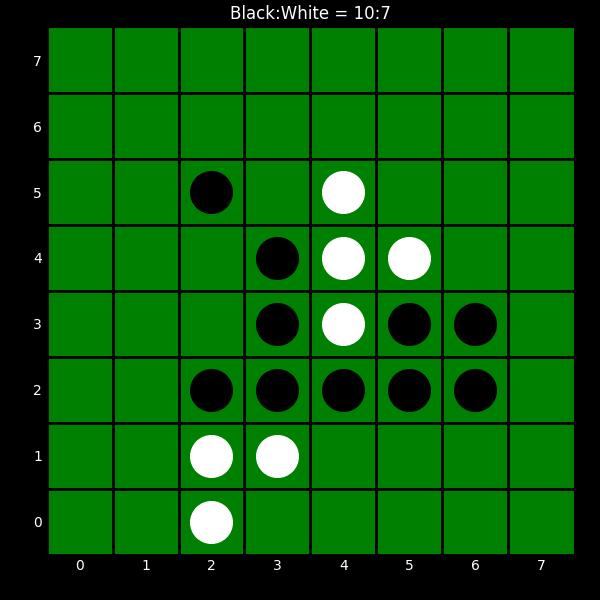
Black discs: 10
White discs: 7